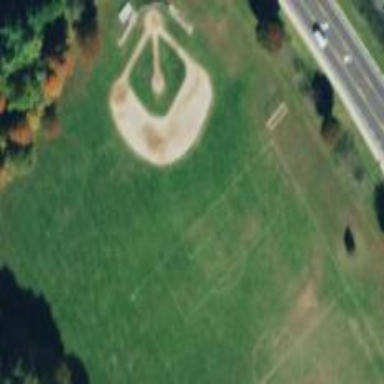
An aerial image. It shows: Baseball pitch for leisure and sports activities.